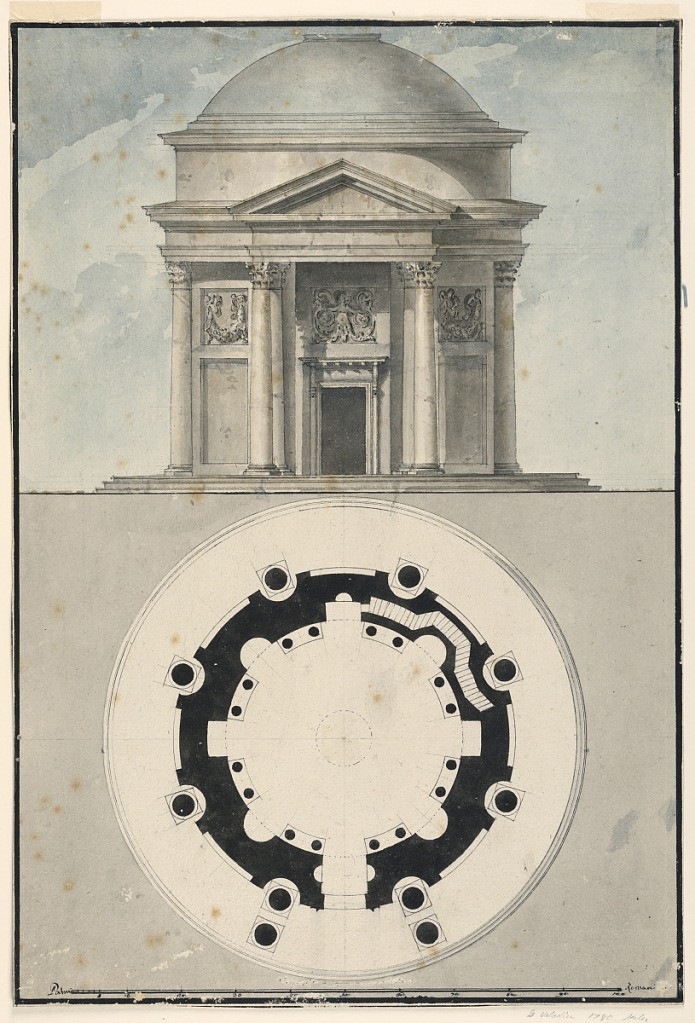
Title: Design for a Domed Classical Temple with Portico
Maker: Unknown, Italian
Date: ca. 1780
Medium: Pen and brush and black ink, black wash, blue and brown watercolor, black chalk on heavy cream laid paper, ruled border in brush and black ink
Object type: Drawing
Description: Circular, domed temple in elevation and plan, with a portico and triangular pediment.  Portico supported by Corinthian columns which also decorate the temple exterior.  Frieze above door with siren whose double tail ends in rinceaux design; panels on either side of door with rinceaux or fish relief.